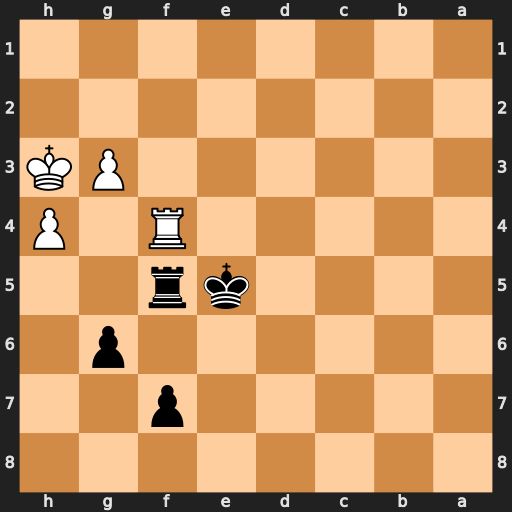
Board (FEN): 8/5p2/6p1/4kr2/5R1P/6PK/8/8
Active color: b
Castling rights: -
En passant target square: -
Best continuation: Rxf4 gxf4+ Kxf4